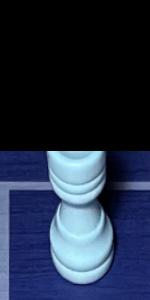
Label: Rook_White